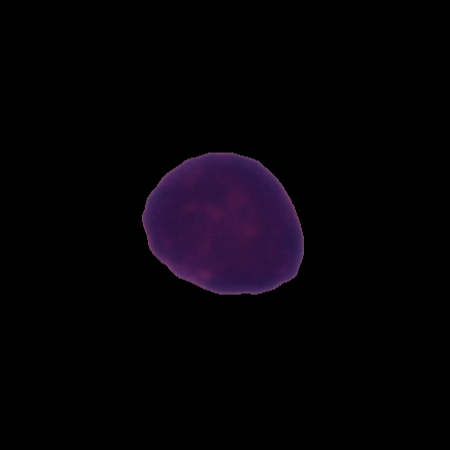
Label: healthy